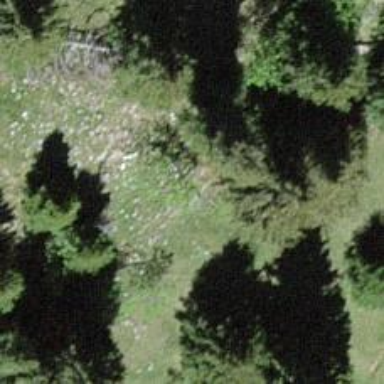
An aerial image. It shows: Needle-leaved tree in its natural environment.